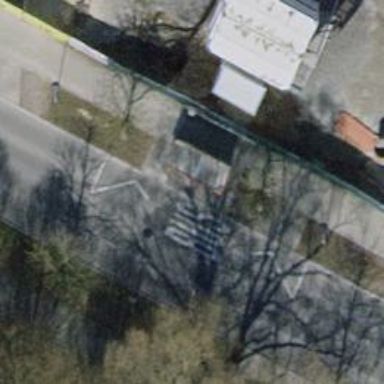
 serving as platform for public transportation."